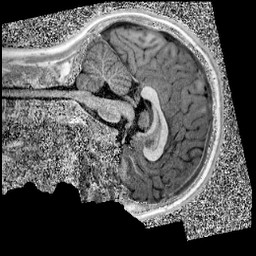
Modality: UNIT1
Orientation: sagittal
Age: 12
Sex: male
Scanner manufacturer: siemens
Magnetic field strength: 3 T
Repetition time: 4 s
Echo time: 0.00299 s